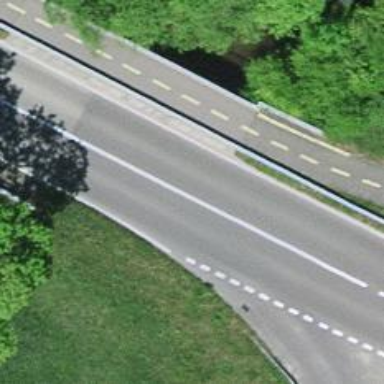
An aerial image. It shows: Secondary road with cycle track on the right side.